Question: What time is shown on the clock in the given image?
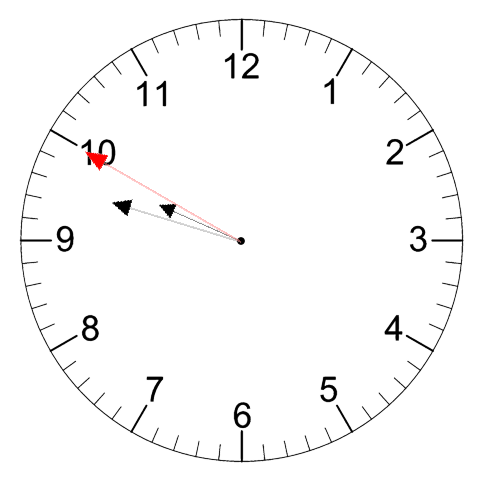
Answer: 09:47:50